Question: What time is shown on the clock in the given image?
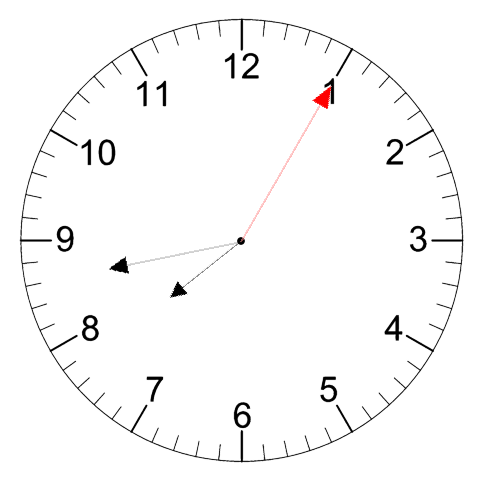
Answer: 07:43:05